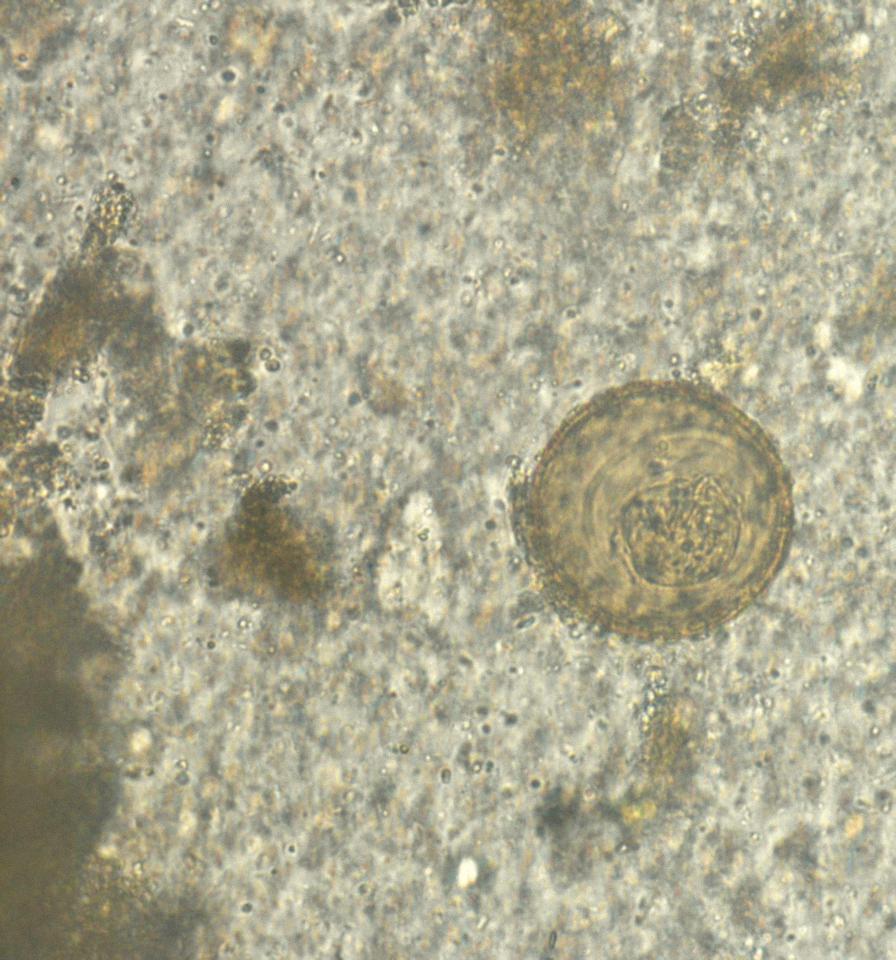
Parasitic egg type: Hymenolepis diminuta